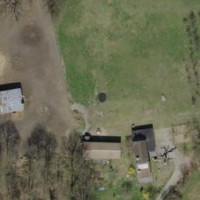
EUNIS habitat code: 24
Species observed at this site:
Columba livia